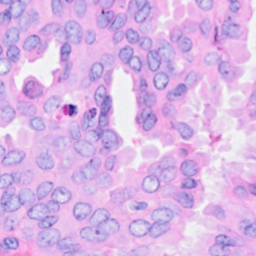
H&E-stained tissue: Breast